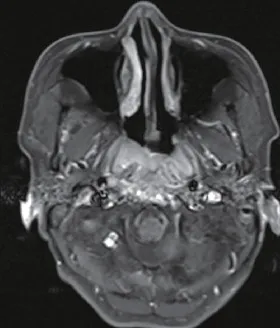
Pre- and post-treatment MRI of nasopharyngeal carcinoma and tongue cancer. (A) MRI depicting the nasopharyngeal lesion.
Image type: radiology (mri)